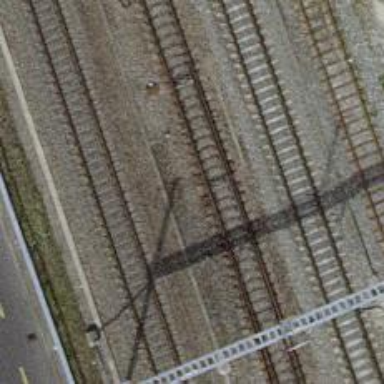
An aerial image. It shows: Railway switch.